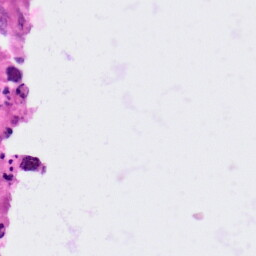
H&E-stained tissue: Lung